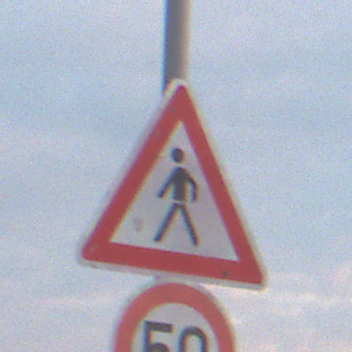
Verkehrszeichen: FussgaengerRechts
Zusatzzeichen unten: Geschwindigkeit50
Umgebung: Outdoor, Nature
Tageszeit: SunriseSunset
Wetter: PartlyCloudy
Licht: Natural
Jahreszeit: NotSpecified
Kontrast: LowContrast